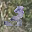
Label: 3